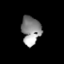
Tissue: lung
Cell type: Epithelial cells
Senescence score: 0.5555
Nuclear area (px): 534
Mean DAPI intensity: 141.891